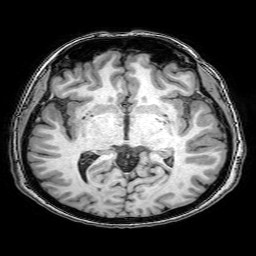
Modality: T1w
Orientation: coronal
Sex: female
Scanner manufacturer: philips
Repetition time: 0.008232 s
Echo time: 0.00377 s